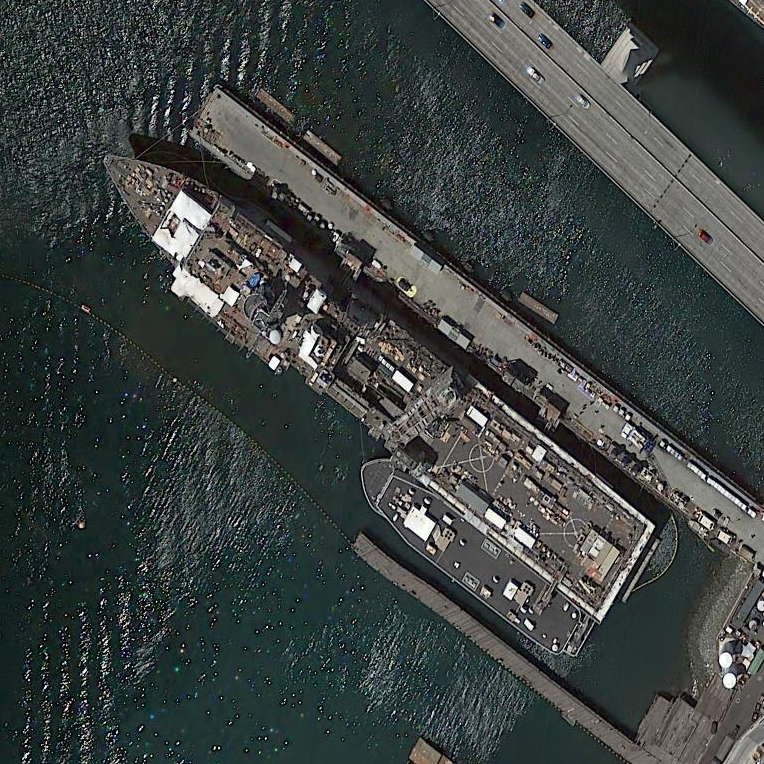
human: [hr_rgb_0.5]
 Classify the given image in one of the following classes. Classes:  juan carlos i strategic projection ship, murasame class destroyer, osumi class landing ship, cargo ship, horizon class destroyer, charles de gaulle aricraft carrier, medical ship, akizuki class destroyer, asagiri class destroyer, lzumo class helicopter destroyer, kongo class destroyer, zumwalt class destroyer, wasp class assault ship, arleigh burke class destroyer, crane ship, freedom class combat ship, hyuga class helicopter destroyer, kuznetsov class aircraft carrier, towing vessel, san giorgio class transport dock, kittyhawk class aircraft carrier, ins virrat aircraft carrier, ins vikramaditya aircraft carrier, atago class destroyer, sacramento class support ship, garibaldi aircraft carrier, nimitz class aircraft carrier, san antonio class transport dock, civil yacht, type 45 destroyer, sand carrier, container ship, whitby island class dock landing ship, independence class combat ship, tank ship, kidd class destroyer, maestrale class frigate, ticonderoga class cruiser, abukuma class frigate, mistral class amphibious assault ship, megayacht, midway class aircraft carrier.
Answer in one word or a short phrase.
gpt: Whitby Island class dock landing ship